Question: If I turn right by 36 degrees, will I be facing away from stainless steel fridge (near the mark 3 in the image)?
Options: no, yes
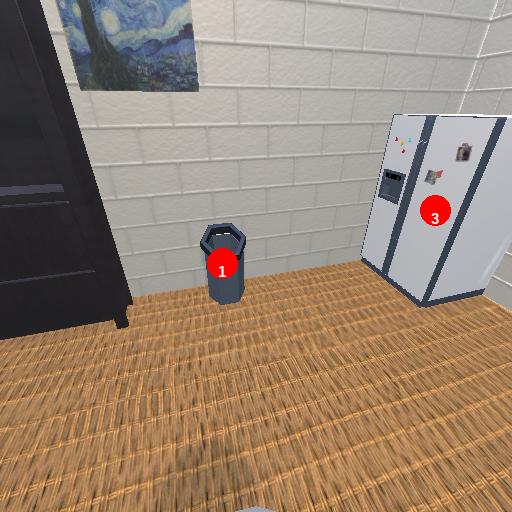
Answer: no